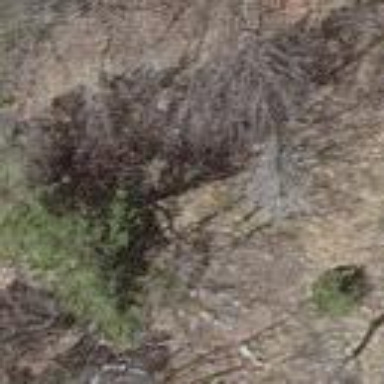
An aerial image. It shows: Landscape of bare rock.